Question: The example "Edit On Focus Cell Selection Example" in ng-grid website works fine on Chrome, but it didn't work on IE 10 and 11, when i lost focus on the edit cell, the cell did not go back to readonly state.
Can anyone help and give me a better work round for it?
Thanks in advance!
<URL>

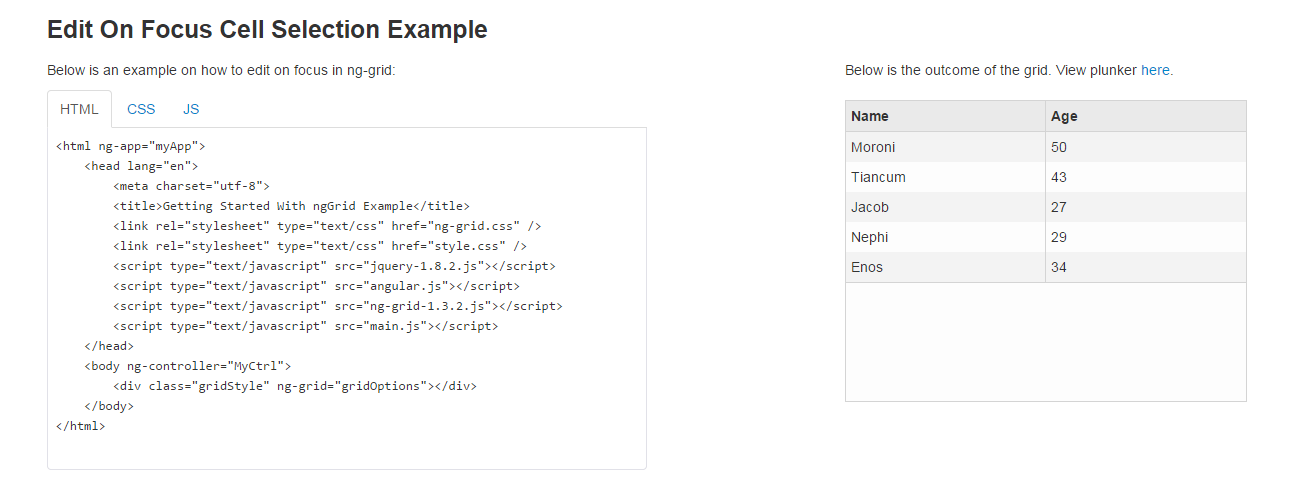
Answer: This is because ng-grid has added an 'unselectable' attribute in the template, this attribute only works in IE, it will make the section unselectable.
The newly version ui-grid does not has it.
Just added some removing logic in the controller to remove it is ok.
'''
//Remove unselectable attribute which is added by ngGrid
$timeout(function () {
var ngViewPorts = angular.element.find('.ngViewport');
angular.forEach(ngViewPorts, function(ngViewPort){
if(ngViewPort.getAttribute('unselectable') === 'on') {
ngViewPort.removeAttribute('unselectable');
}
});
});
'''